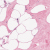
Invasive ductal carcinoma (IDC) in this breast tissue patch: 0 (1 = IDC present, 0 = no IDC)